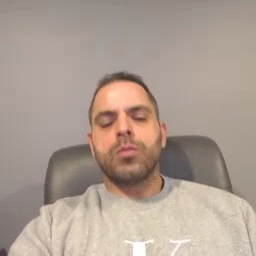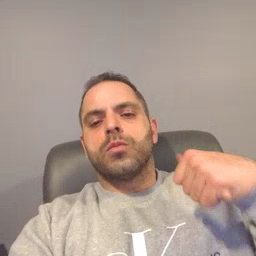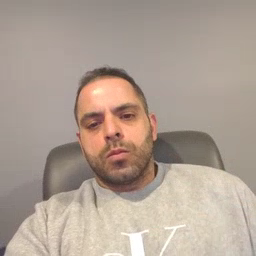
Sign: jacket